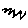
Label: zigzag